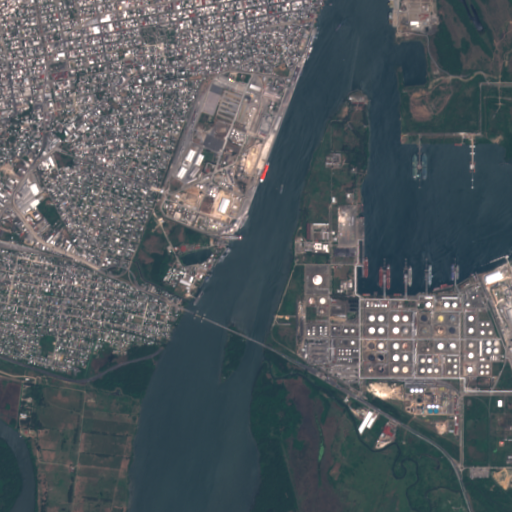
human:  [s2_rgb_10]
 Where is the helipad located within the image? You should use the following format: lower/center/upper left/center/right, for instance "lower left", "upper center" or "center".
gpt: The helipad is located in the center right of the image.
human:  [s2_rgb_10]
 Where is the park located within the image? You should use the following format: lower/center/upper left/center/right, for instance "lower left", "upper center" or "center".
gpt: The park is located in the upper left of the image.
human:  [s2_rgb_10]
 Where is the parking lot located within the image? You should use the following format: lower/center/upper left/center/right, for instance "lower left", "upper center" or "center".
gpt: The parking lot is located in the upper left of the image.
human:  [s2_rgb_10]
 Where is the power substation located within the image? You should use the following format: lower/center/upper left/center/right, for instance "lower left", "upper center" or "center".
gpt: The power substation is located in the lower right of the image.
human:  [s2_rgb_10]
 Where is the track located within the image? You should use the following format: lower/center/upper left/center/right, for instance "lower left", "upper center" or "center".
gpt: There is no track in the image.